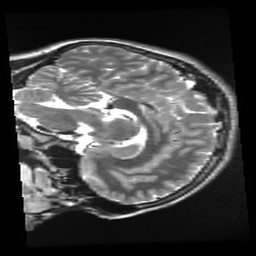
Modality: T2w
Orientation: sagittal
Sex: male
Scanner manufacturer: ge
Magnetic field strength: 3 T
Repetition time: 5 s
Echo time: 0.1012 s